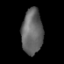
Tissue: prostate
Cell type: T cells
Senescence score: 0.3386
Nuclear area (px): 929
Mean DAPI intensity: 100.733